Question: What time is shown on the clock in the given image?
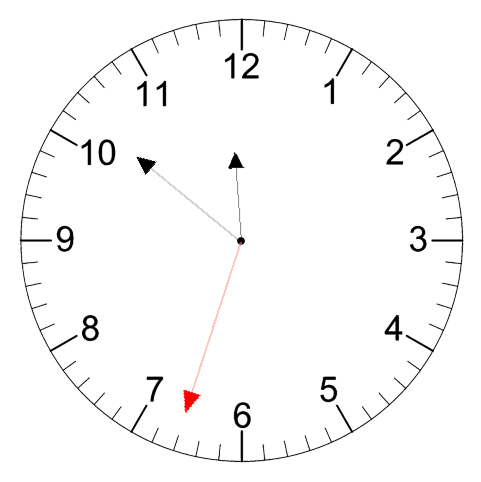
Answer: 11:51:33